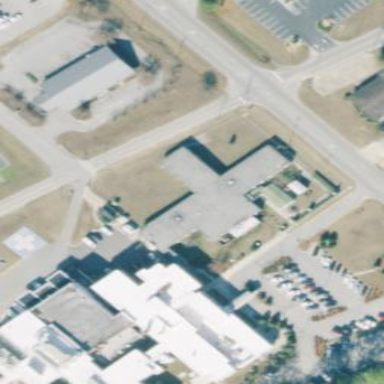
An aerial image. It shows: Nursing home building.